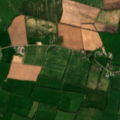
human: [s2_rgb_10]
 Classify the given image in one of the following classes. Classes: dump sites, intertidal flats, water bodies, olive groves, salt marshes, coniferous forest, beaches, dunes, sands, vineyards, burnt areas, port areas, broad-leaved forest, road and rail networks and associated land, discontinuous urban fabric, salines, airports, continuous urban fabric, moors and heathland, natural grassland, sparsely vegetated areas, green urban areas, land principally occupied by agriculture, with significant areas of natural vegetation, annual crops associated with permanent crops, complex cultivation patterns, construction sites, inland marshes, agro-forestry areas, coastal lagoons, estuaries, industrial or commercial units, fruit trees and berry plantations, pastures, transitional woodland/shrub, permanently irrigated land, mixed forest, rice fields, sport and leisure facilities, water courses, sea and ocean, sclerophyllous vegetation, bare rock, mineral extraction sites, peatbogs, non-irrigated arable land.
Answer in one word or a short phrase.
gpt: non-irrigated arable land, pastures